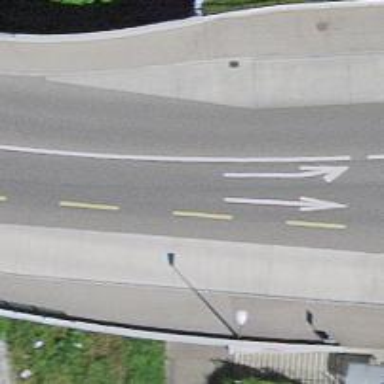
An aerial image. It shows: Bus stop with stop position for public transport.